RGB frame:
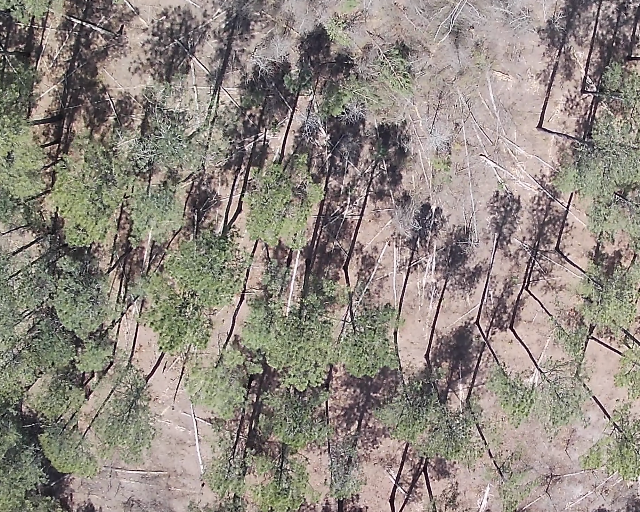
Thermal frame:
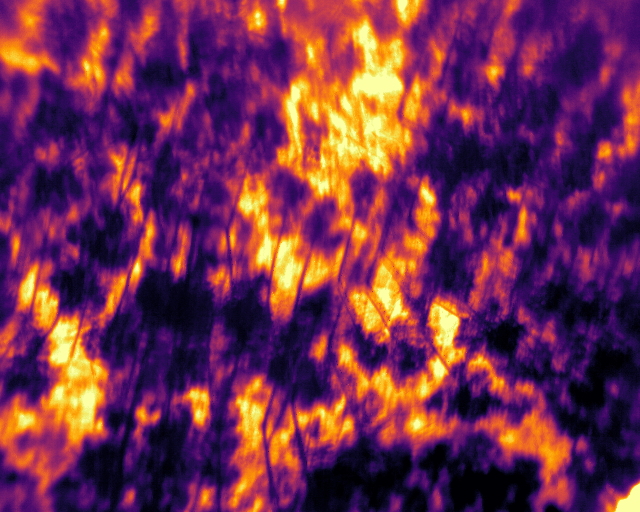
Captured: 2026-02-27 02:35:06
Pixels at or above 80 °C: 298 (fraction of frame: 0.0009094)